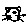
Label: cat